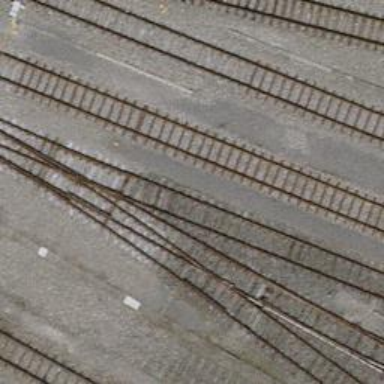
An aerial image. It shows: Single track railway in yard.